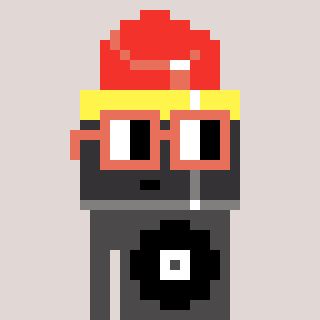
a pixel art character with square orange glasses, a lipstick-shaped head and a grayscale-colored body on a warm background